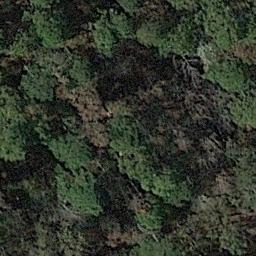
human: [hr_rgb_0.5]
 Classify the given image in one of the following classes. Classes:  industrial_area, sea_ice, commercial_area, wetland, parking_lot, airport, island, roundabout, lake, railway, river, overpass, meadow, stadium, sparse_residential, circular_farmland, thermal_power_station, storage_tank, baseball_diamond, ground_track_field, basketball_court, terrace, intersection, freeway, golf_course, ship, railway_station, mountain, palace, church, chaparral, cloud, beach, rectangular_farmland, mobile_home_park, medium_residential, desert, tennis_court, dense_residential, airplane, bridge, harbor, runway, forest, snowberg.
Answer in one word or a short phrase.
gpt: forest